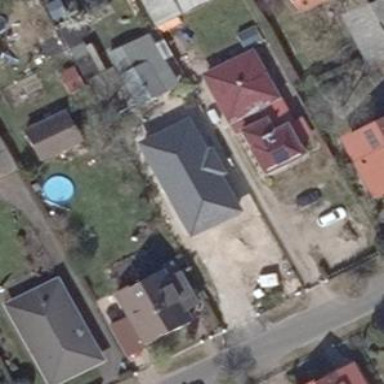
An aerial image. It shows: House with hipped roof.